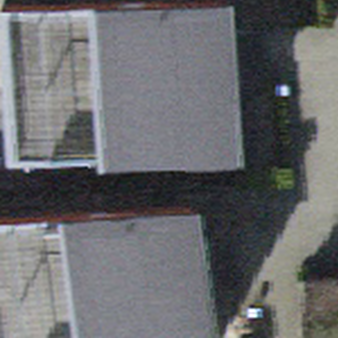
Label: other